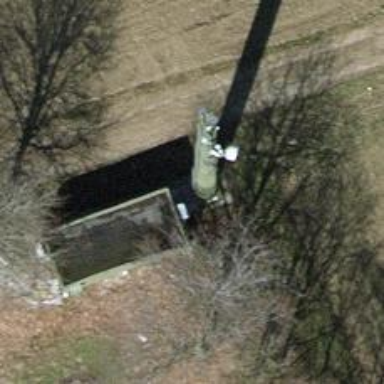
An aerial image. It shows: Communication tower.